Question: I have following XML layout:
'''
<?xml version="1.0" encoding="utf-8"?>
<RelativeLayout xmlns:android="http://schemas.android.com/apk/res/android"
android:layout_width="wrap_content"
android:layout_height="wrap_content"
android:background="@layout/light_list_item_border"
android:orientation="vertical" >
<Button
android:id="@+id/light_list_item_lightdim_button"
android:layout_width="75dp"
android:layout_height="40dp"
android:layout_alignParentRight="true"
android:layout_alignParentTop="true"
android:background="@drawable/button_on"
android:text="@string/button_on"
android:textColor="@color/white"
android:layout_margin="5dp"
/>
<TextView
android:id="@+id/light_list_item_lightrgb_label"
android:layout_width="wrap_content"
android:layout_height="wrap_content"
android:layout_alignBaseline="@+id/light_list_item_lightdim_button"
android:layout_alignBottom="@+id/light_list_item_lightdim_button"
android:layout_alignParentLeft="true"
android:text="@+id/label"
android:layout_marginLeft="5dp"
android:textColor="@color/white"
android:textSize="15sp" />
<TextView
android:id="@+id/light_list_item_lightrgb_labelSzene"
android:layout_width="wrap_content"
android:layout_height="wrap_content"
android:layout_alignParentLeft="true"
android:layout_below="@+id/light_list_item_lightdim_button"
android:layout_marginLeft="5dp"
android:text="@+id/label"
android:textColor="@color/white"
android:textSize="15sp" />
<Button
android:id="@+id/Button01"
android:layout_width="75dp"
android:layout_height="40dp"
android:layout_alignParentRight="true"
android:layout_alignParentBottom="true"
android:layout_below="@+id/light_list_item_lightdim_button"
android:layout_marginBottom="5dp"
android:layout_marginRight="5dp"
android:background="@drawable/button_on"
android:text="@string/button_add"
android:textColor="@color/white" />
</RelativeLayout>
'''
but for any case:
'''
android:layout_marginBottom="5dp"
'''
of the 2nd button is 'ignored'?
Here you can see my Problem: the buttons labeled with a "+" should have a margin of 5 to the bottom border.
I have tried 'android:paddingBottom' as well, but doesn't succeeded

Thanks
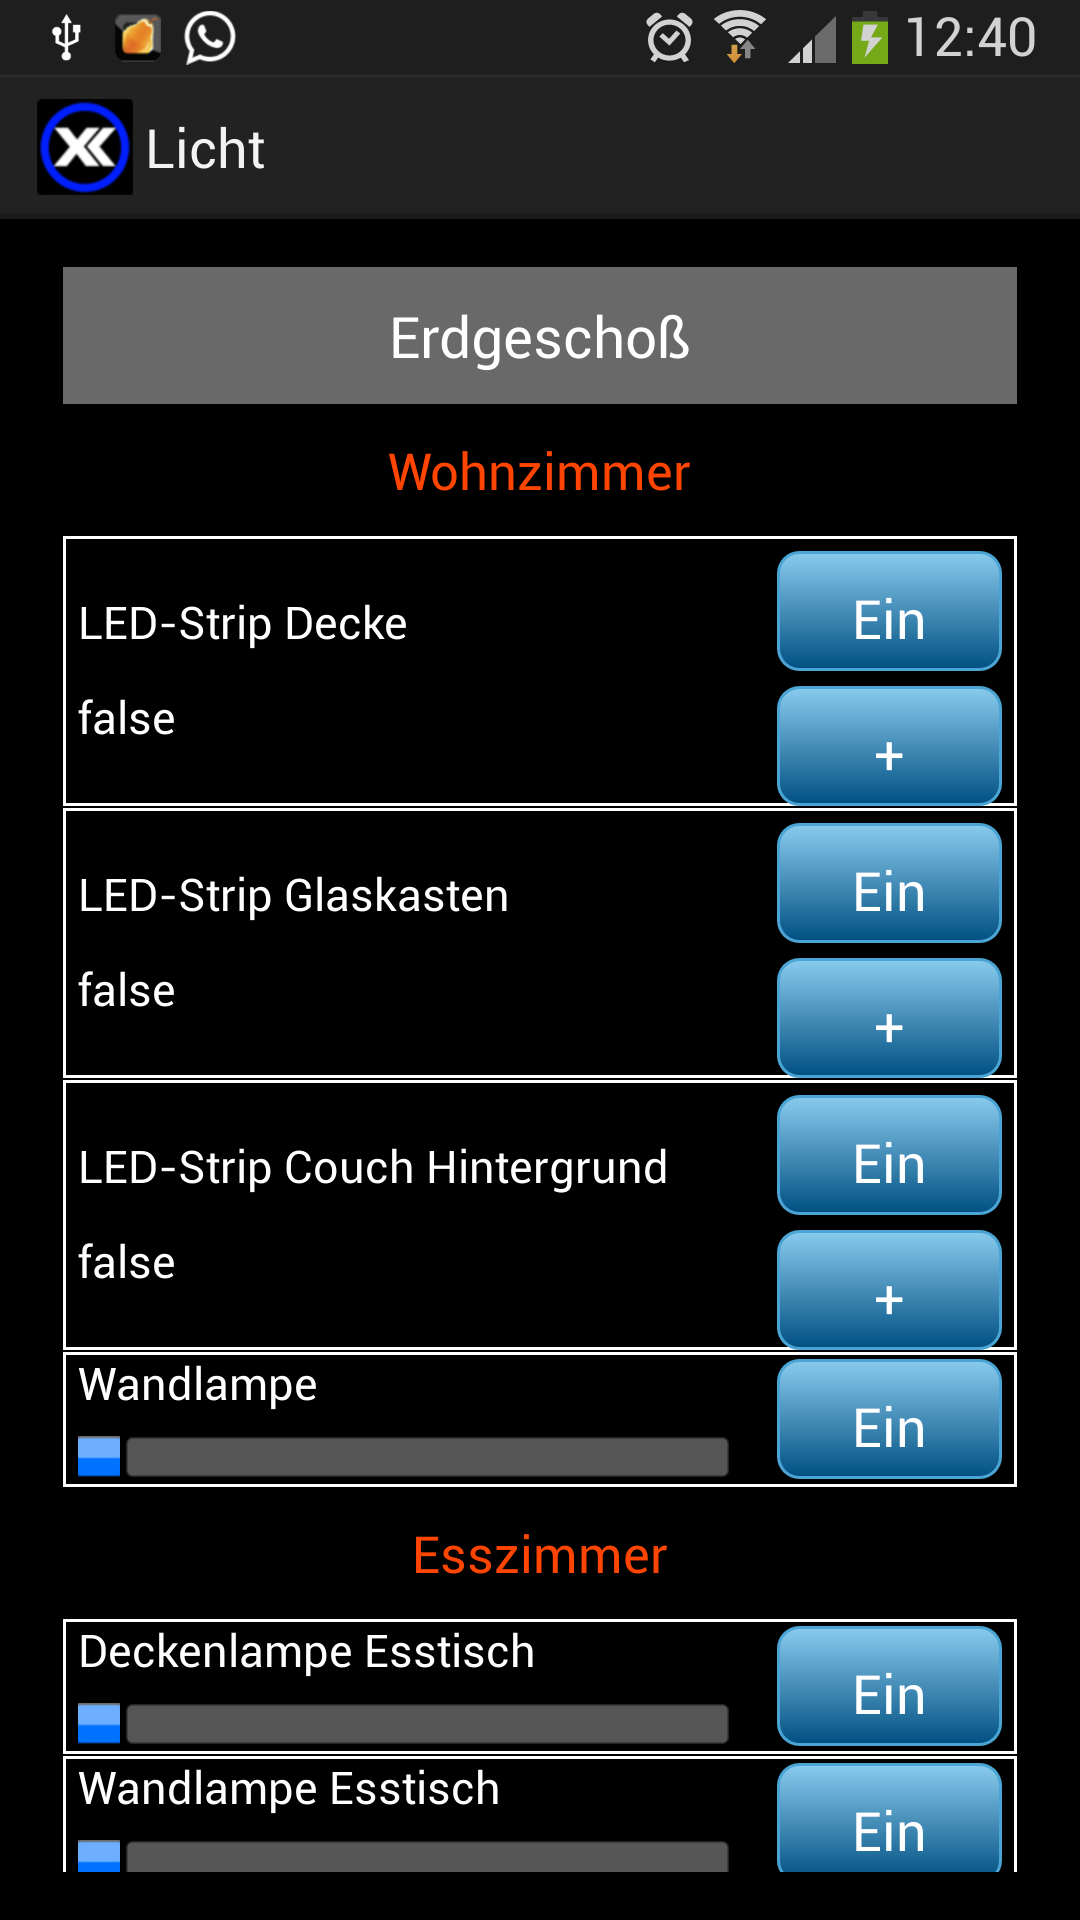
Answer: I think we need to see your "@layout/light_list_item_border" to be able to solve this. But for this problem, wouldnt it be easier to put padding on the relative layout itself, and skip all the margins?
'''
<RelativeLayout xmlns:android="http://schemas.android.com/apk/res/android"
android:layout_width="wrap_content"
android:layout_height="wrap_content"
android:background="@layout/light_list_item_border"
android:padding="5dp">
'''